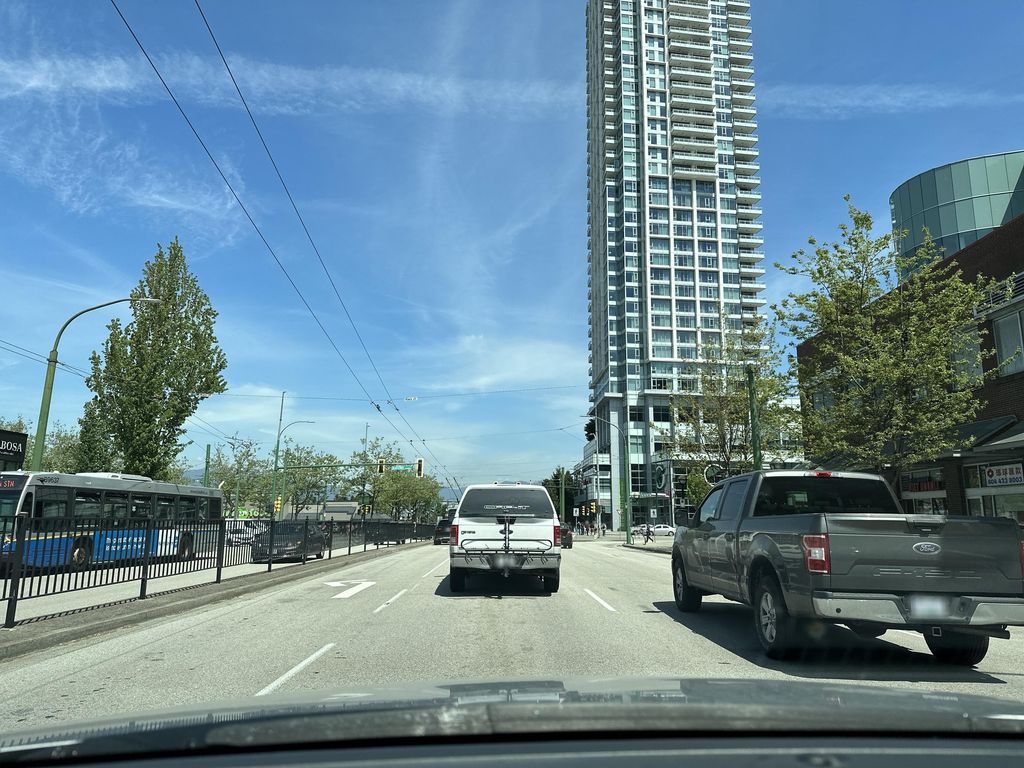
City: vancouver